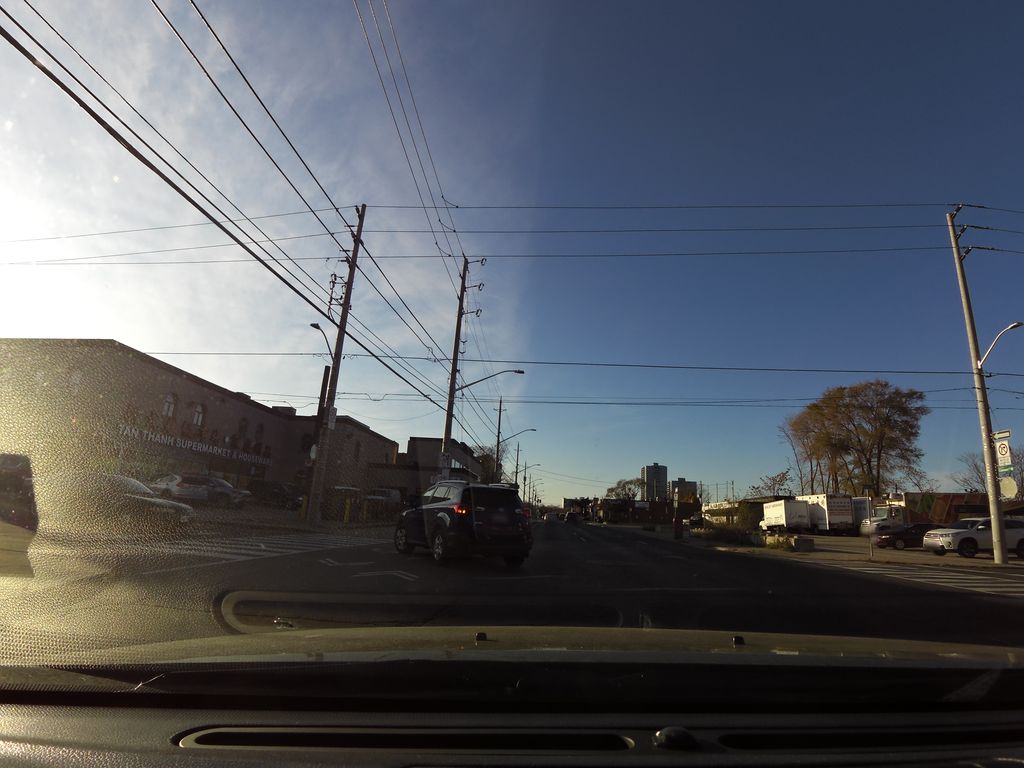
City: hamilton